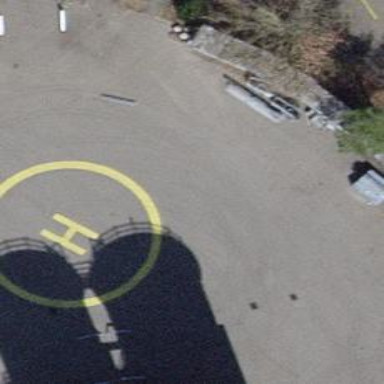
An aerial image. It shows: Image of helipad at airport.